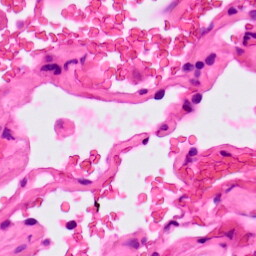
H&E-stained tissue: Lung